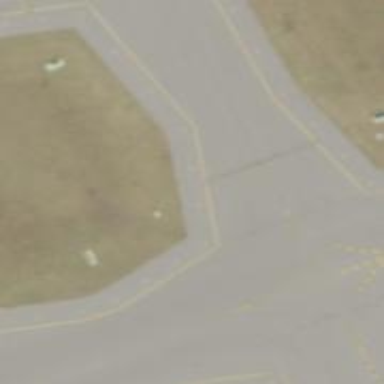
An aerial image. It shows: View of taxiway at the airport.